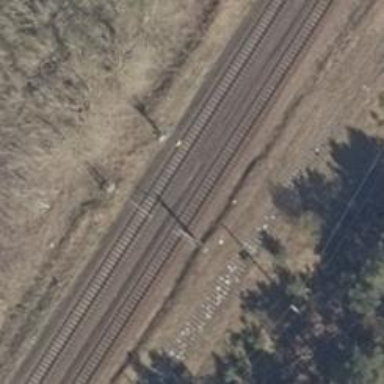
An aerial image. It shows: Milestone along the railway track with catenary mast.